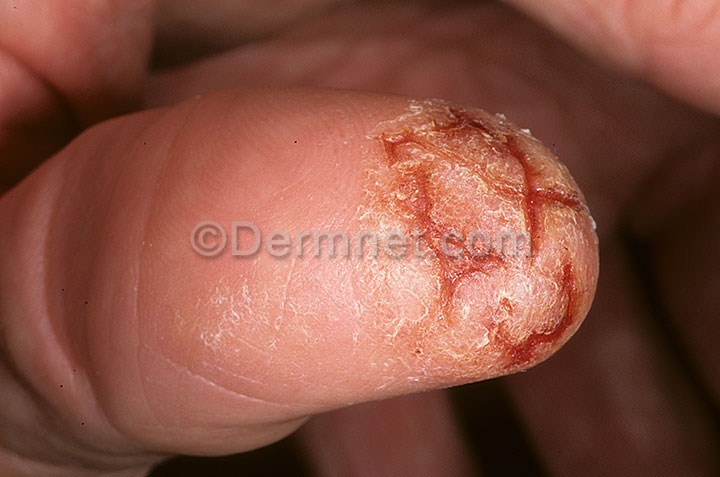
Disease: Eczema Photos